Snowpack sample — Buffalo Mountain, Silverthorne, Colorado, USA (2/22/26, 2:02 PM MST)
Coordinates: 39.622, -106.113
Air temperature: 33 °F
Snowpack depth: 63 cm
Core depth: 30 cm
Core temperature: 24.8 °F
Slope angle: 11°, slope face: 116°
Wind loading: low
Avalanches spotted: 0
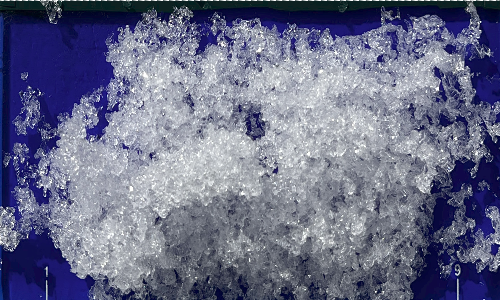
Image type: core
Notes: In a firebreak similar to site 1, minimal wind loading with no spotted avalanches (not many faces in view though)